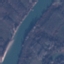
Land use / land cover: River